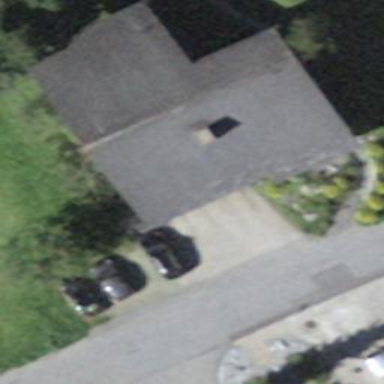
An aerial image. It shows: Building with tile roof.